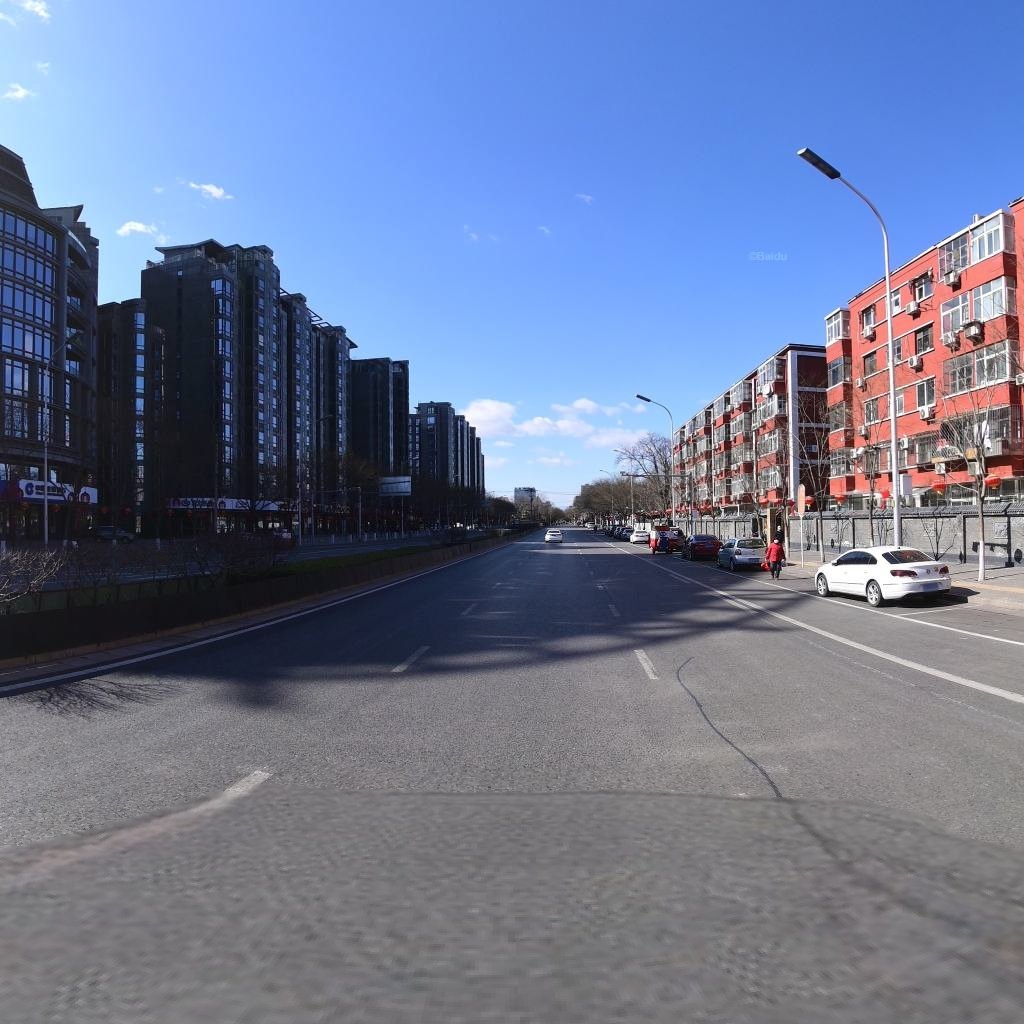
Region: Xicheng
Road damage annotations: longitudinal patch